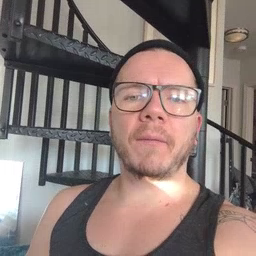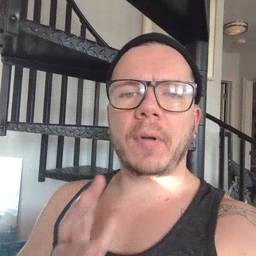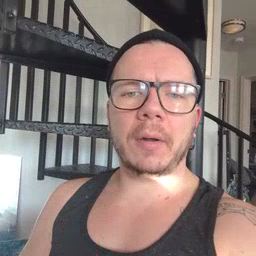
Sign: fine